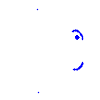
Particle: electron